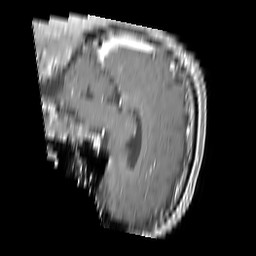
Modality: T1w
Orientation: sagittal
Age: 50
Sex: male
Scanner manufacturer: philips
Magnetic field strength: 3 T
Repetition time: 0.3207 s
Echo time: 0.002302 s